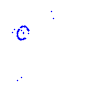
Particle: kaon